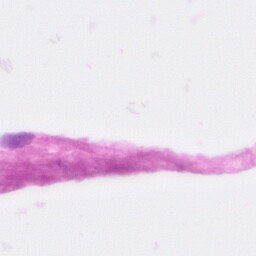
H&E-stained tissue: Pancreatic